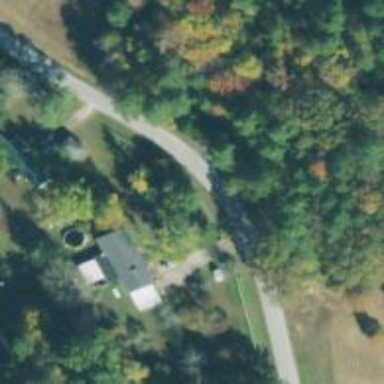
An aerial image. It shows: Unclassified road.